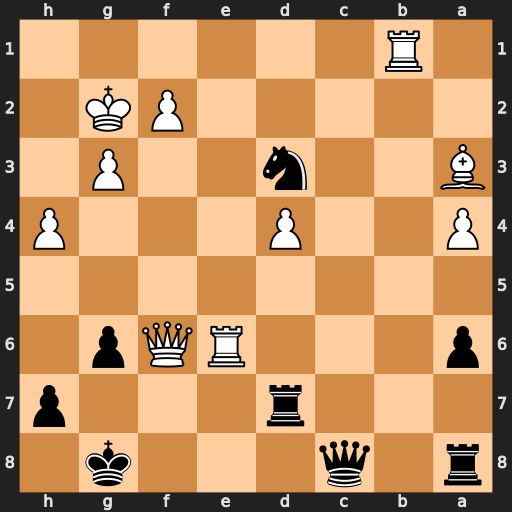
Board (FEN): r1q3k1/3r3p/p3RQp1/8/P2P3P/B2n2P1/5PK1/1R6
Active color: b
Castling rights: -
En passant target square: -
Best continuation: Rf7 Qxf7+ Kxf7 Re7+ Kg8